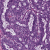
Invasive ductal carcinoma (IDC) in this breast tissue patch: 1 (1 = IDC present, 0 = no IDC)